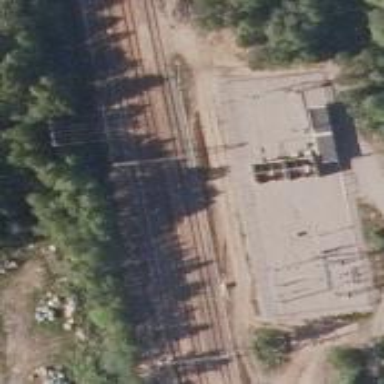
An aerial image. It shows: Railway signal.